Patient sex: M
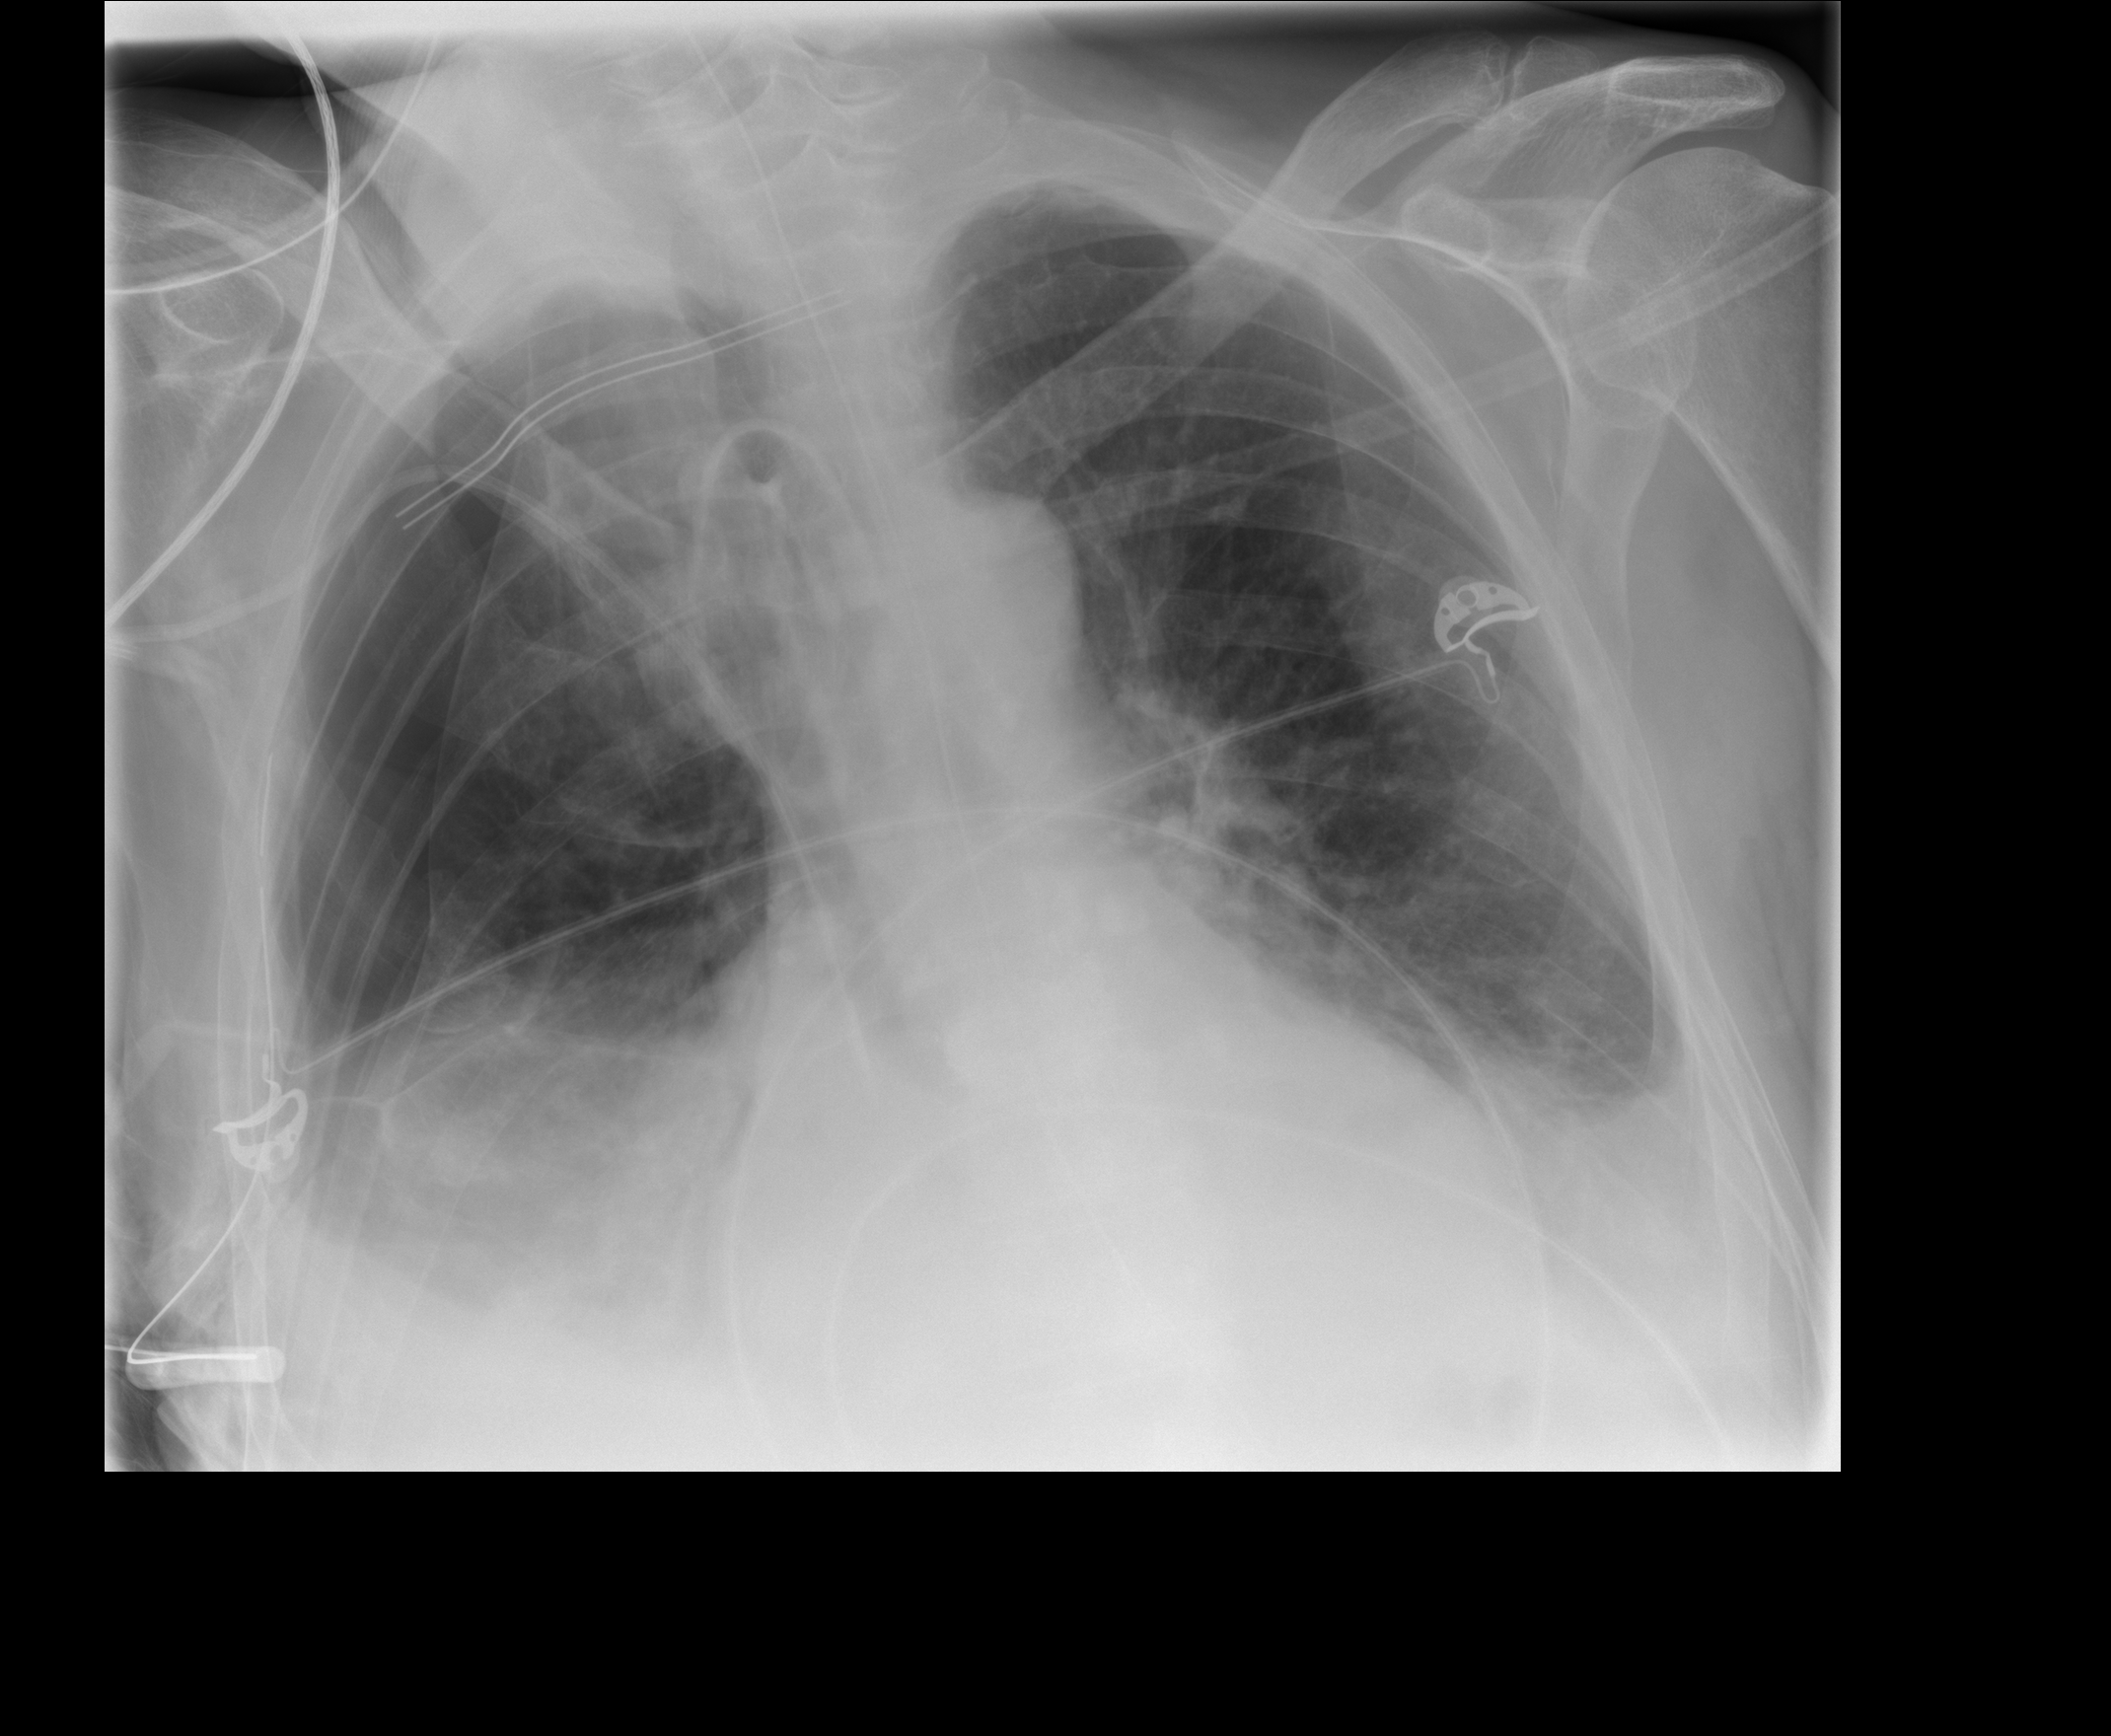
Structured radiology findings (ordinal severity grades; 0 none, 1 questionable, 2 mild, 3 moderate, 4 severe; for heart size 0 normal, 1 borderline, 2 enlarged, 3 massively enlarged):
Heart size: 2
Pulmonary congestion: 1
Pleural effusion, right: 3
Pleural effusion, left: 2
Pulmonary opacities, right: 1
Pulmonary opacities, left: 0
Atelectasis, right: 3
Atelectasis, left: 2